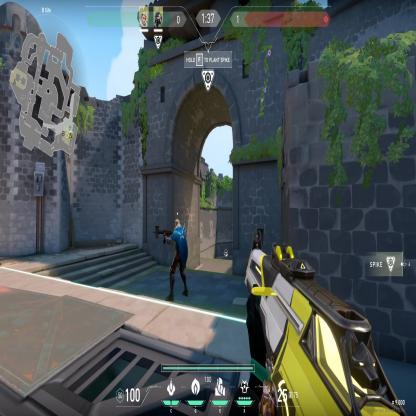
Label: teammate